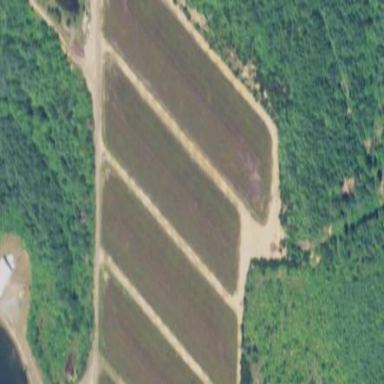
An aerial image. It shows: Farmland with cranberries as the crop.